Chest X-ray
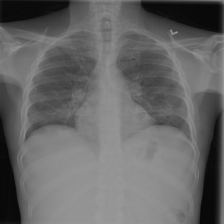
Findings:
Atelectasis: negative
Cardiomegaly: negative
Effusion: positive
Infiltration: positive
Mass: negative
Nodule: negative
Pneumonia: negative
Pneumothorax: negative
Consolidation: negative
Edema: negative
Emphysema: negative
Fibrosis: negative
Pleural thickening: negative
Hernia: negative